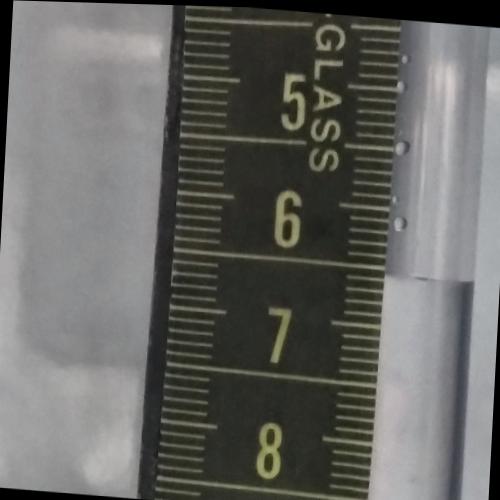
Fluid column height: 6.6 cm